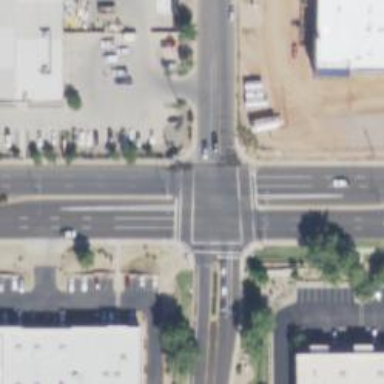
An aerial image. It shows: Solid stop line on the road.